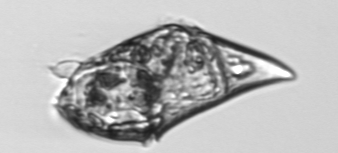
Label: Gyrodinium